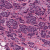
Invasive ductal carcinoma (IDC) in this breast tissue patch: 0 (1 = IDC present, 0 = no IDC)